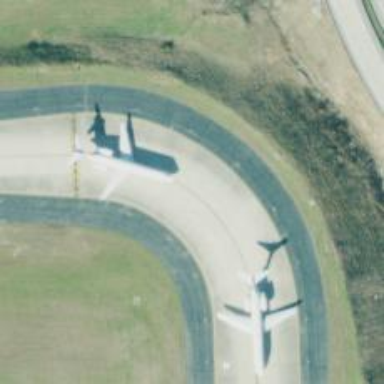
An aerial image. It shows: Image of taxiway at airport.